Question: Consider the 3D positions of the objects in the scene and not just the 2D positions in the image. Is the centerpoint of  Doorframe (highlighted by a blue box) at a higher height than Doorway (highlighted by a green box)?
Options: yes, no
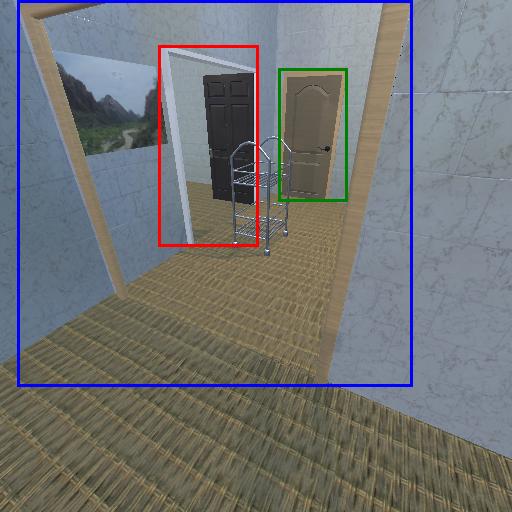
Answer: yes